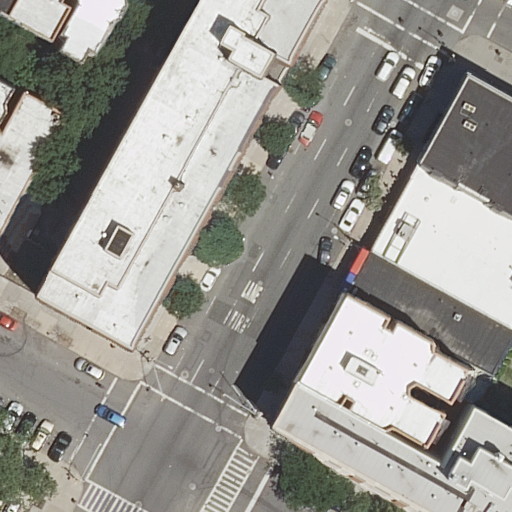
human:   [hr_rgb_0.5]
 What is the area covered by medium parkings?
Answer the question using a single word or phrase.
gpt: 0m2

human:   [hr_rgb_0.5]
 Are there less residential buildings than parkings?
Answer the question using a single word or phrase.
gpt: no

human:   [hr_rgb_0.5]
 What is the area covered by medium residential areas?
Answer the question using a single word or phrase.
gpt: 0m2

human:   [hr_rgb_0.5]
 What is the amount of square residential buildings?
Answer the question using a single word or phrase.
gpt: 0

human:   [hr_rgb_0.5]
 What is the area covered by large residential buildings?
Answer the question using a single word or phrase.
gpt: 0m2

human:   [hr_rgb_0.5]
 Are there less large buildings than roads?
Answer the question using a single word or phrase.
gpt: yes

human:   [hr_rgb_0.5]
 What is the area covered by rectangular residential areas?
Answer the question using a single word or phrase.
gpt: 1866m2

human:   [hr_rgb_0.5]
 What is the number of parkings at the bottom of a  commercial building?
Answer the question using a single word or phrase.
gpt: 0

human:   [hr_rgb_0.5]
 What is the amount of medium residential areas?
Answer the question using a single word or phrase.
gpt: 0

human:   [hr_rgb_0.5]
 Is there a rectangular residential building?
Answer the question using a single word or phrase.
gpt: yes

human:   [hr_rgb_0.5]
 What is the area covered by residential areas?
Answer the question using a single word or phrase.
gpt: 1866m2

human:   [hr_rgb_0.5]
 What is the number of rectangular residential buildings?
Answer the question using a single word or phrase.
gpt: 5

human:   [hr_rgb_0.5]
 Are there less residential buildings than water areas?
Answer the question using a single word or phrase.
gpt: no

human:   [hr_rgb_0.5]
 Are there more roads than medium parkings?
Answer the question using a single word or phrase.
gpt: yes

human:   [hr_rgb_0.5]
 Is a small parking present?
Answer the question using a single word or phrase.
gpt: yes

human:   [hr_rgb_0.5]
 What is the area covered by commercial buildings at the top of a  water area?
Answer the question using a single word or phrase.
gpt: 0m2

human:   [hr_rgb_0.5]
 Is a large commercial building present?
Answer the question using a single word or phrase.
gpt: no

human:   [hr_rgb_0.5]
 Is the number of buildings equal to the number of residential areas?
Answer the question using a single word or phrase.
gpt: no

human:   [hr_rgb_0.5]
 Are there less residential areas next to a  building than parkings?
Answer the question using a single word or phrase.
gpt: no

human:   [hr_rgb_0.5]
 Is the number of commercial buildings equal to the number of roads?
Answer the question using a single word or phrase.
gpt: no

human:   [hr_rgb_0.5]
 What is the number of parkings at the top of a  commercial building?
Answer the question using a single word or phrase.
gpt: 0

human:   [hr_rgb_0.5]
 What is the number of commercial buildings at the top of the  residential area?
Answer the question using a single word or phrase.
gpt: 0

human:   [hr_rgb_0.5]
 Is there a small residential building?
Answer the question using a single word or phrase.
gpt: yes

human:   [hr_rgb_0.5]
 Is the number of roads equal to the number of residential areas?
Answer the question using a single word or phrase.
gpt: no

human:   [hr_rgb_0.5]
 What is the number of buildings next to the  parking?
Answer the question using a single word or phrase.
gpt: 12

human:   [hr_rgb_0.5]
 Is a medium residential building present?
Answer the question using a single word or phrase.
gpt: yes

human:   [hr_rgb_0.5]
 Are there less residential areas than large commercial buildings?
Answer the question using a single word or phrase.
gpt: no

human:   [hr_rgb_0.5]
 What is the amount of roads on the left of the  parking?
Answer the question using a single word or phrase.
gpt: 0

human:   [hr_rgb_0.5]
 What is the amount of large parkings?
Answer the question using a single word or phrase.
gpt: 0

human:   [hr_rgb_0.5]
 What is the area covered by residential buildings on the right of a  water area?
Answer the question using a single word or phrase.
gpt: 0m2

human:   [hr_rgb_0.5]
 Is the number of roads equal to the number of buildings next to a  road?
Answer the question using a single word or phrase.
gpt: no

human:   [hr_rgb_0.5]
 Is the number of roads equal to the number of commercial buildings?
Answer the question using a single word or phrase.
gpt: no

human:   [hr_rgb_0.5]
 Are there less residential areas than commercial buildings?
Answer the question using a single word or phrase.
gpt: no

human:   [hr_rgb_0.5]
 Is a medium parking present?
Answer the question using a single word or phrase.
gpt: no

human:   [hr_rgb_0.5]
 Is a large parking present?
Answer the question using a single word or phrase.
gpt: no

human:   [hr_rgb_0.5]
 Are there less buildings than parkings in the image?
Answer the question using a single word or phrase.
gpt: no